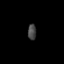
Tissue: prostate
Cell type: T cells
Senescence score: 0.3432
Nuclear area (px): 126
Mean DAPI intensity: 71.238